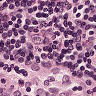
Metastatic tissue present: no